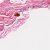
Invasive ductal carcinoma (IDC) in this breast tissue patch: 0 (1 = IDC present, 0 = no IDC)